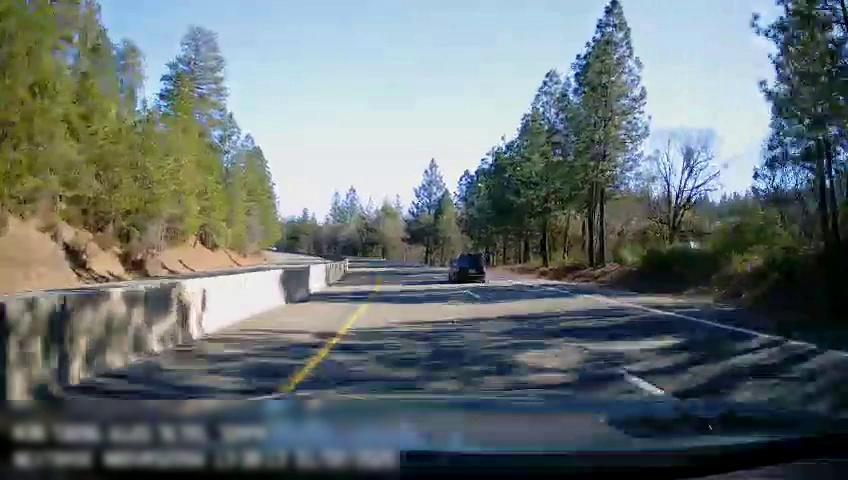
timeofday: Day
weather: Sunny
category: Drivable Space
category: Drivable Space
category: Vehicles | Car
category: Lanes | Current Lane
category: Lanes | Current Lane
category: Lanes | Alternate Lane